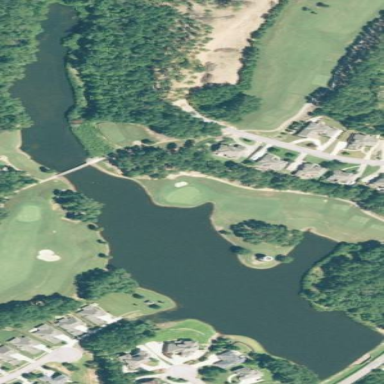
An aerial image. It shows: Water hazard on golf course.